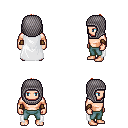
a pixel art fantasy rpg character, male body template, human, light skin, white cape, teal pants, red short mohawk hairstyle, chain hood, leather bracers, four views (front, back, left, right), 2x2 character sprite sheet, small pixel art, hard edges, no anti-aliasing